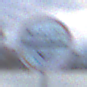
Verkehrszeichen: MautflichtigeStrecke
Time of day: SunriseSunset
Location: Outdoor (Suburban)
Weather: PartlyCloudy
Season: NotSpecified
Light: Natural